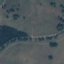
Label: Pasture